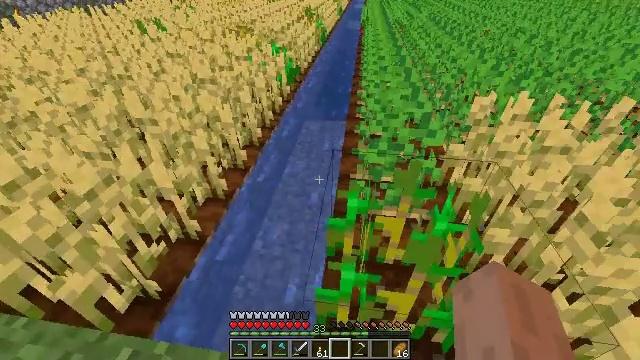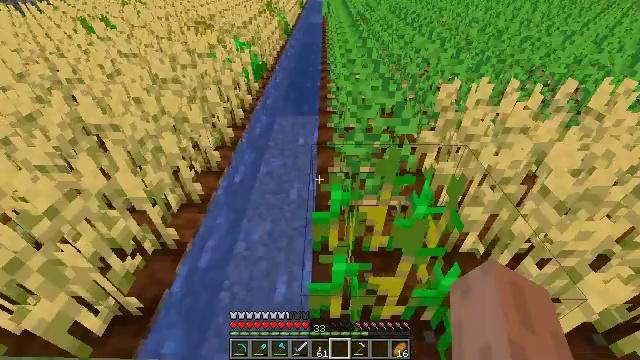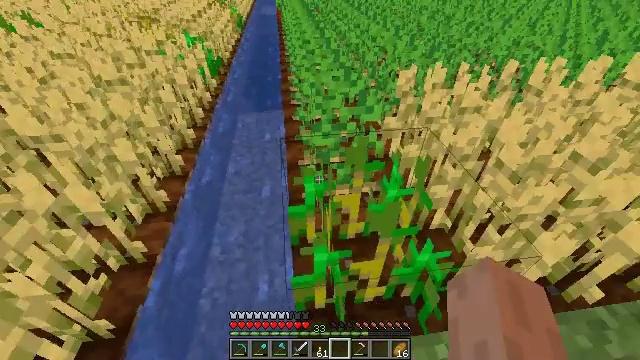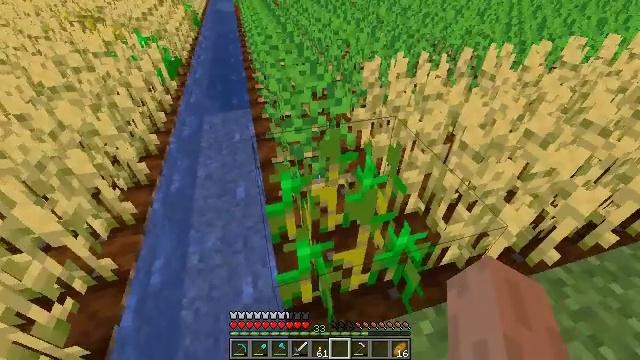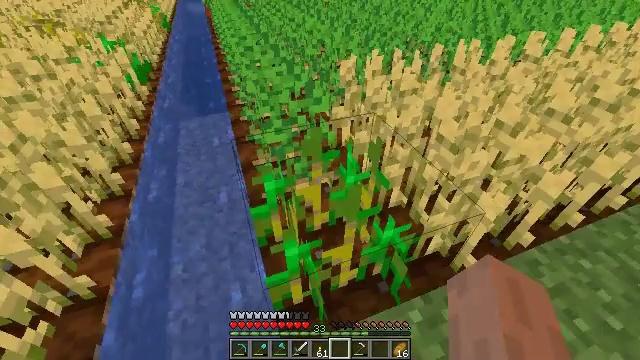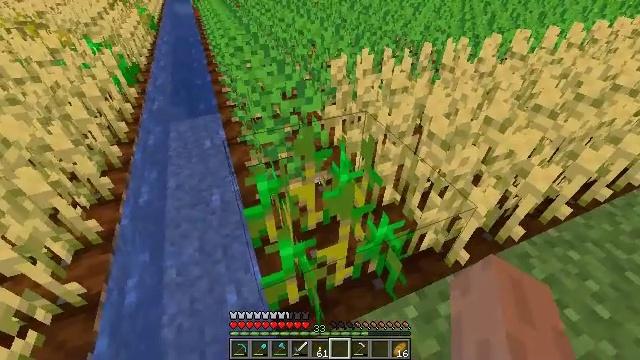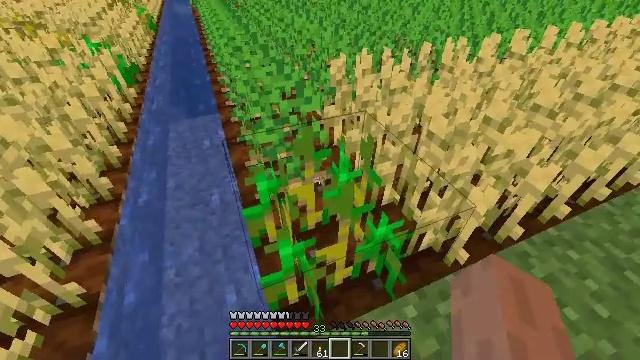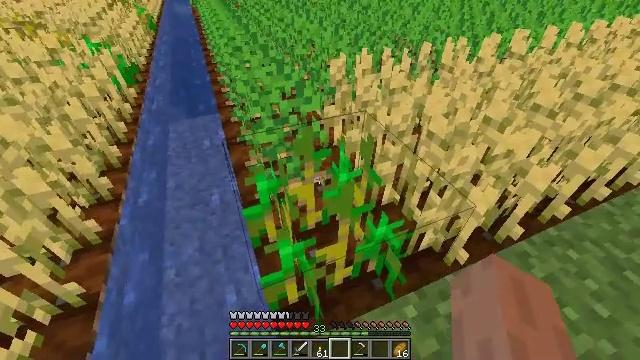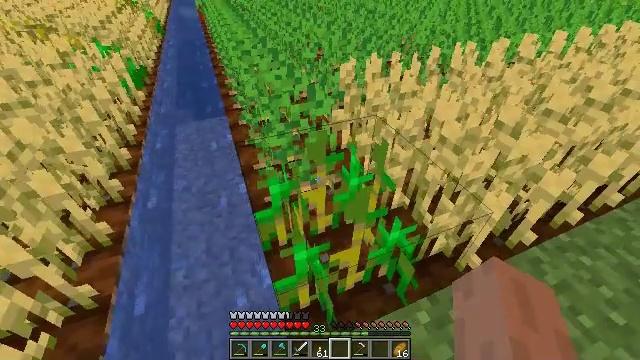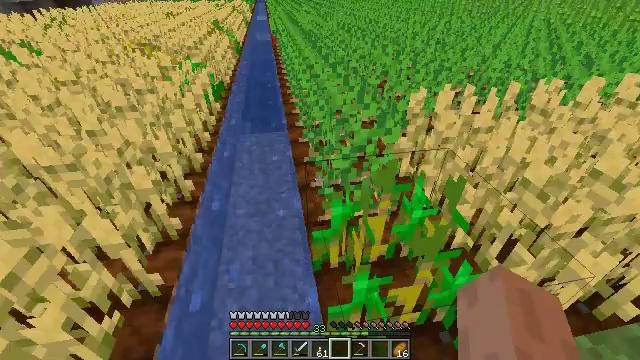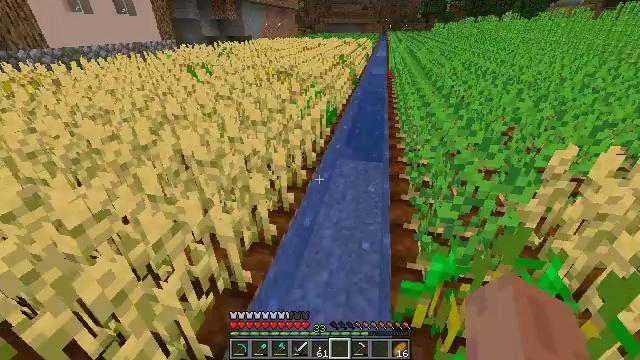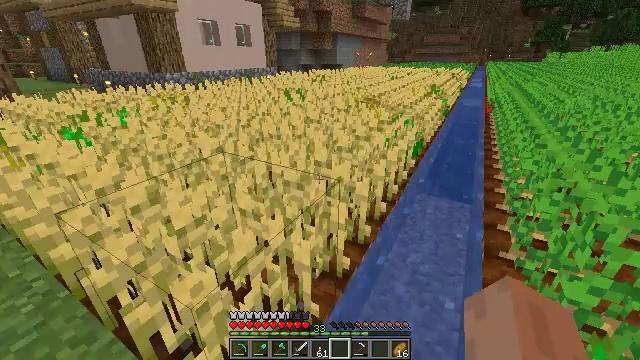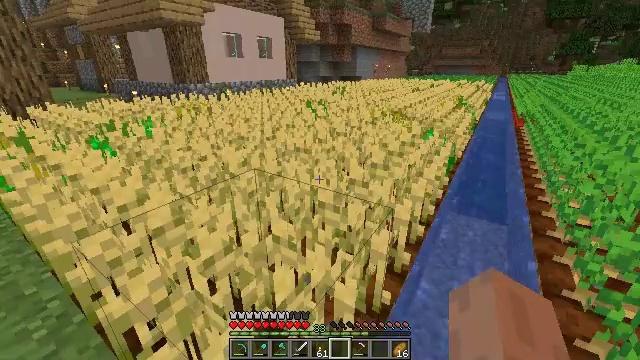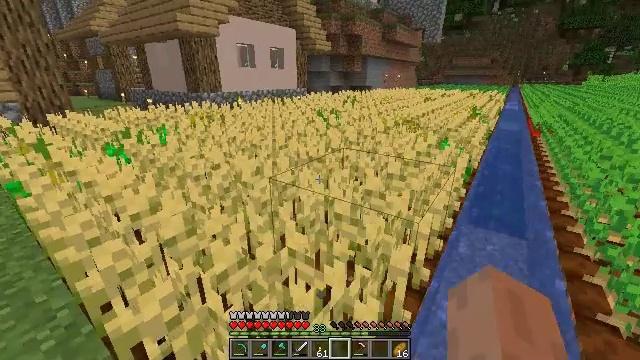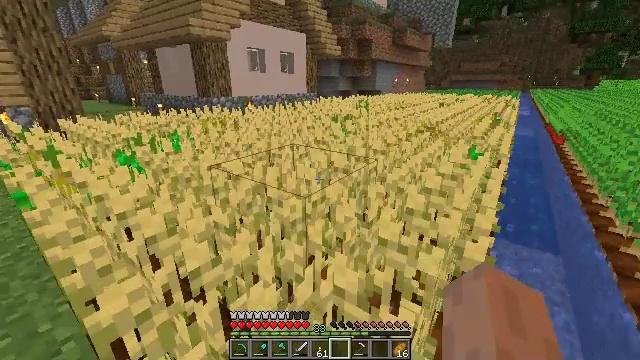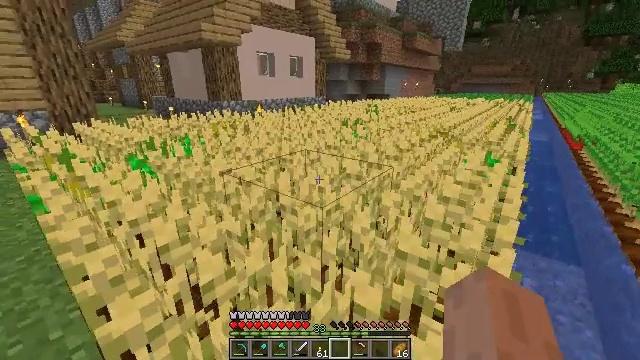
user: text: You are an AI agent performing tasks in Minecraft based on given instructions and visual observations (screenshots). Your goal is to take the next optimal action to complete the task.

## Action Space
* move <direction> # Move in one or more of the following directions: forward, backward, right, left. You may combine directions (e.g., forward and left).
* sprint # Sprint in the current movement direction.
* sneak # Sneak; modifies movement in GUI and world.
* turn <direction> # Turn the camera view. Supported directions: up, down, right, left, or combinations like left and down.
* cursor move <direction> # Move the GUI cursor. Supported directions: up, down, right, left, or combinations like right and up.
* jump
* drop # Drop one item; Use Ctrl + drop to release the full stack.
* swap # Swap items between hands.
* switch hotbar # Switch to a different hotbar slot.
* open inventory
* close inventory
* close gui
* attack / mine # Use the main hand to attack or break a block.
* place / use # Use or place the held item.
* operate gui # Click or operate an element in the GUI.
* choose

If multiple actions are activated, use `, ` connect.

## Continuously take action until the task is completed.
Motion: motion action
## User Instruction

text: Collect sugar cane near water sources.
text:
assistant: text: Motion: turn right and down
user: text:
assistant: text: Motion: turn right and down
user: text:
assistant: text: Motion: turn right
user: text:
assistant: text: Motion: turn right
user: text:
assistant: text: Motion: turn right
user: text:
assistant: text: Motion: no_op
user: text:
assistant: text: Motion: no_op
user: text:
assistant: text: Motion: move left
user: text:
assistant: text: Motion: move left, turn left and up
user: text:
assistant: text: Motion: move forward and move left, turn left and up
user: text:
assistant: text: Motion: move forward and move left, turn left and up
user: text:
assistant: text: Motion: move forward and move left, turn left and up
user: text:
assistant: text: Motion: move forward and move left, turn left and up
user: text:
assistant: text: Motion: move forward and move left, turn left and up
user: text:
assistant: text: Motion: move forward and move left, turn left
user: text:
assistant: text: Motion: move forward and move left
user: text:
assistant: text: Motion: move forward and move left
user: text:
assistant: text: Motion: move forward and move left
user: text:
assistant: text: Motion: move forward and move left
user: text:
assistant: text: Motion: move forward and move left
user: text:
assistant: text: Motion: move forward and move left
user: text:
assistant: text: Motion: move forward and move left
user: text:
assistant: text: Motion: move forward and move left
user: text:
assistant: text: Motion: move forward and move left
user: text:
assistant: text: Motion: move forward and move left
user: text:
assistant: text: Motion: move forward and move left
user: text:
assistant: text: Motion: move forward and move left, turn right
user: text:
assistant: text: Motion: move forward and move left, turn right
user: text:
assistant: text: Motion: move forward, turn right
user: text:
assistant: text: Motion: move forward, turn right